Question: Why am I getting a "401 Unauthorized" error in Maven?
Here's the error I'm getting when calling 'mvn deploy' (full logs at the bottom):
'[INFO] BUILD FAILURE'
'[ERROR] Failed to execute goal org.apache.maven.plugins:maven-deploy-plugin:2.7:deploy (default-deploy) on project xbnjava: Failed to deploy artifacts: Could not transfer artifact com.github.aliteralmind:xbnjava:pom:0.1.2 from/to sonatype-nexus-staging (https://oss.sonatype.org/service/local/staging/deploy/maven2/): Failed to transfer file: https://oss.sonatype.org/service/local/staging/deploy/maven2/com/github/aliteralmind/xbnjava/0.1.2/xbnjava-0.1.2.pom. Return code is: 401, ReasonPhrase: Unauthorized. -> [Help 1]'
According to this <URL>:
> "If you are receiving a 401 it is because maven is sending the wrong login credentials, or no credentials at all."
Below are the steps I've taken, below that are my full 'settings.xml' and 'pom.xml' files, and below that are the full logs from 'mvn deploy' and 'mvn deploy -e'.
Any ideas would be appreciated. I am just hitting wall after wall with Maven.
---
I followed <URL> when receiving a 401 error:
> .
- 'settings.xml'- 'curl'
'[C:\]curl -u MY_SONATYPE_DOT_COM_USERNAME:MY_SONATYPE_DOT_COM_PASSWORD https://oss.sonatype.org/content/repositories/snapshots/com/github/aliteralmind/xbnjava/0.1.2-SNAPSHOT/xbnjava-0.1.2-201<PHONE>-1.pom --request PUT --data @pom.xml'
but got this error:
'''
Warning: Couldn't read data from file "pom.xml", this makes an empty POST.
curl: (60) SSL certificate problem, verify that the CA cert is OK. Details:
error:<PHONE>:SSL routines:SSL3_GET_SERVER_CERTIFICATE:certificate verify failed
More details here: http://curl.haxx.se/docs/sslcerts.html
curl performs SSL certificate verification by default, using a "bundle"
of Certificate Authority (CA) public keys (CA certs). If the default
bundle file isn't adequate, you can specify an alternate file
using the --cacert option.
If this HTTPS server uses a certificate signed by a CA represented in
the bundle, the certificate verification probably failed due to a
problem with the certificate (it might be expired, or the name might
not match the domain name in the URL).
If you'd like to turn off curl's verification of the certificate, use
the -k (or --insecure) option.
'''
I ran it again with the '-k' option, and this time got only this:
'''
Couldn't read data from file "pom.xml", this makes an empty POST.
'''
I've never used curl before, so I'm at a loss on what to do with this information.
> .
I don't know what "drop" means. I believe my privileges are properly installed, as I received this message from sonatype:
- - <URL>
and I successfully put <URL> onto the server via 'mvn deploy' in the past couple days.
The project's settings:

> . 'settings.xml'
- 'settings.xml''ossrh'- 'pom.xml''ossrh'
(full files are at the bottom)
> .
According to Maven's <URL>, settings.xml must be in one of two locations:
- '$M2_HOME/conf/settings.xml'- '${user.home}/.m2/settings.xml'
Here's my setup:
- 'settings.xml''C:\applications\programming\apache-maven-3.2.2\conf\settings.xml'- 'M2_HOME''C:\applications\programming\apache-maven-3.2.2'
Output for 'mvn help:effective-settings':
'''
[C:\applications\utilities\curl]
[INFO] Scanning for projects...
[INFO]
[INFO] ------------------------------------------------------------------------
[INFO] Building Maven Stub Project (No POM) 1
[INFO] ------------------------------------------------------------------------
[INFO]
[INFO] --- maven-help-plugin:2.2:effective-settings (default-cli) @ standalone-pom ---
[INFO]
Effective user-specific configuration settings:
<?xml version="1.0" encoding="UTF-8"?>
<!-- ====================================================================== -->
<!-- -->
<!-- Generated by Maven Help Plugin on 2014-07-18T12:48:19 -->
<!-- See: http://maven.apache.org/plugins/maven-help-plugin/ -->
<!-- -->
<!-- ====================================================================== -->
<!-- ====================================================================== -->
<!-- -->
<!-- Effective Settings for 'jeffy' on 'kermit-the-frog' -->
<!-- -->
<!-- ====================================================================== -->
<settings xmlns="http://maven.apache.org/POM/4.0.0" xmlns:xsi="http://www.w3.org/2001/XMLSchema-instance" xsi:sc
hemaLocation="http://maven.apache.org/SETTINGS/1.1.0 http://maven.apache.org/xsd/settings-1.1.0.xsd">
<localRepository xmlns="http://maven.apache.org/SETTINGS/1.1.0">C:\Users\jeffy\.m2\repository</localRepository
>
<servers xmlns="http://maven.apache.org/SETTINGS/1.1.0">
<server>
<username>MY_SONATYPE_DOT_COM_USERNAME</username>
<password>***</password>
<id>ossrh</id>
</server>
</servers>
<pluginGroups xmlns="http://maven.apache.org/SETTINGS/1.1.0">
<pluginGroup>org.apache.maven.plugins</pluginGroup>
<pluginGroup>org.codehaus.mojo</pluginGroup>
</pluginGroups>
</settings>
[INFO] ------------------------------------------------------------------------
[INFO] BUILD SUCCESS
[INFO] ------------------------------------------------------------------------
[INFO] Total time: 2.310 s
[INFO] Finished at: 2014-07-18T12:48:19-04:00
[INFO] Final Memory: 7M/17M
[INFO] ------------------------------------------------------------------------
'''
> .
I don't understand which url it's referring to.
> .
I am using the latest version:
'''
[C:\]mvn -version
Apache Maven 3.2.2 (45f7c06d68e745d05611f7fd14efb6594181933e; 2014-06-17T09:51:42-04:00)
Maven home: C:\applications\programming\apache-maven-3.2.2
Java version: 1.7.0_51, vendor: Oracle Corporation
Java home: C:\applications\programming\jdk_7_51\jre
Default locale: en_US, platform encoding: Cp1252
OS name: "windows 7", version: "6.1", arch: "x86", family: "windows"
'''
## ------------------
## Full settings.xml and pom.xml files
(Full logs for 'mvn deploy' and 'mvn deploy -e' below)
'settings.xml':
'''
<?xml version="1.0" encoding="UTF-8"?>
<settings xmlns="http://maven.apache.org/SETTINGS/1.0.0"
xmlns:xsi="http://www.w3.org/2001/XMLSchema-instance"
xsi:schemaLocation="http://maven.apache.org/SETTINGS/1.0.0 http://maven.apache.org/xsd/settings-1.0.0.xsd">
<servers>
<server>
<id>ossrh</id>
<username>MY_SONATYPE_DOT_COM_USERNAME</username>
<password>MY_SONATYPE_DOT_COM_PASSWORD</password>
</server>
</servers>
<pluginGroups></pluginGroups>
<proxies></proxies>
<mirrors></mirrors>
<profiles></profiles>
</settings>
'''
pom.xml:
'''
<project xmlns="http://maven.apache.org/POM/4.0.0" xmlns:xsi="http://www.w3.org/2001/XMLSchema-instance" xsi:schemaLocation="http://maven.apache.org/POM/4.0.0 http://maven.apache.org/maven-v4_0_0.xsd">
<modelVersion>4.0.0</modelVersion>
<groupId>com.github.aliteralmind</groupId>
<artifactId>xbnjava</artifactId>
<packaging>pom</packaging>
<version>0.1.2</version>
<name>XBN-Java</name>
<url>https://github.com/aliteralmind/xbnjava</url>
<inceptionYear>2014</inceptionYear>
<organization>
<name>Jeff Epstein</name>
</organization>
<description>XBN-Java is a collection of generically-useful backend (server side, non-GUI) programming utilities, featuring RegexReplacer and FilteredLineIterator. XBN-Java is the foundation of Codelet (http://codelet.aliteralmind.com).</description>
<parent>
<groupId>org.sonatype.oss</groupId>
<artifactId>oss-parent</artifactId>
<version>7</version>
</parent>
<licenses>
<license>
<name>Lesser General Public License (LGPL) version 3.0</name>
<url>https://www.gnu.org/licenses/lgpl-3.0.txt</url>
</license>
<license>
<name>Apache Software License (ASL) version 2.0</name>
<url>http://www.apache.org/licenses/LICENSE-2.0.txt</url>
</license>
</licenses>
<developers>
<developer>
<name>Jeff Epstein</name>
<email>aliteralmind-github@yahoo.com</email>
<roles>
<role>Lead Developer</role>
</roles>
</developer>
</developers>
<issueManagement>
<system>GitHub Issue Tracker</system>
<url>https://github.com/aliteralmind/xbnjava/issues</url>
</issueManagement>
<distributionManagement>
<snapshotRepository>
<id>ossrh</id>
<url>https://oss.sonatype.org/content/repositories/snapshots</url>
</snapshotRepository>
</distributionManagement>
<scm>
<connection>scm:git:git@github.com:aliteralmind/xbnjava.git</connection>
<url>scm:git:git@github.com:aliteralmind/xbnjava.git</url>
<developerConnection>scm:git:git@github.com:aliteralmind/xbnjava.git</developerConnection>
</scm>
<properties>
<java.version>1.7</java.version>
<jarprefix>R:\jeffy\programming\build\/${project.artifactId}-${project.version}/download/${project.artifactId}-${project.version}</jarprefix>
</properties>
<!--
<profiles>
<profile>
<id>default-tools.jar</id>
<activation>
<property>
<name>java.vendor</name>
<value>Sun Microsystems Inc.</value>
</property>
</activation>
<dependencies>
<dependency>
<groupId>com.sun</groupId>
<artifactId>tools</artifactId>
<version>1.4.2</version>
<scope>system</scope>
<systemPath>${java.home}/../lib/tools.jar</systemPath>
</dependency>
</dependencies>
</profile>
</profiles>
-->
<build>
<plugins>
<plugin>
<groupId>org.codehaus.mojo</groupId>
<artifactId>build-helper-maven-plugin</artifactId>
<version>1.8</version>
<executions>
<execution>
<id>attach-artifacts</id>
<phase>package</phase>
<goals>
<goal>attach-artifact</goal>
</goals>
<configuration>
<artifacts>
<artifact>
<file>${jarprefix}-all.jar</file>
<type>jar</type>
</artifact>
</artifacts>
</configuration>
</execution>
</executions>
</plugin>
</plugins>
</build>
<profiles>
<!--
This profile will sign the JAR file, sources file, and javadocs file using the GPG key on the local machine.
See: https://docs.sonatype.org/display/Repository/How+To+Generate+PGP+Signatures+With+Maven
-->
<profile>
<id>release-sign-artifacts</id>
<activation>
<property>
<name>release</name>
<value>true</value>
</property>
</activation>
</profile>
</profiles>
</project>
'''
## ------------------
## Full logs for mvn deploy and mvn deploy -e
'mvn deploy' output:
'''
[INFO] Scanning for projects...
[INFO] ------------------------------------------------------------------------
[INFO] Building XBN-Java 0.1.2
[INFO] ------------------------------------------------------------------------
[INFO] --- maven-enforcer-plugin:1.0:enforce (enforce-maven) @ xbnjava ---
[INFO] --- build-helper-maven-plugin:1.8:attach-artifact (attach-artifacts) @ xbnjava ---
[INFO] --- maven-install-plugin:2.4:install (default-install) @ xbnjava ---
[INFO] Installing R:\jeffy\programming\sandbox\z__for_git_commit_only\xbnjava\pom.xml to C:\Users\jeffy\.m2\repository\com\github\aliteralmind\xbnjava\0.1.2\xbnjava-0.1.2.pom
[INFO] Installing R:\jeffy\programming\build\xbnjava-0.1.2\download\xbnjava-0.1.2-all.jar to C:\Users\jeffy\.m2\repository\com\github\aliteralmind\xbnjava\0.1.2\xbnjava-0.1.2.jar
[INFO] --- maven-deploy-plugin:2.7:deploy (default-deploy) @ xbnjava ---
Uploading: https://oss.sonatype.org/service/local/staging/deploy/maven2/com/github/aliteralmind/xbnjava/0.1.2/xbnjava-0.1.2.pom
2/6 KB
4/6 KB
6/6 KB
'''
(Failure section:)
'''
[INFO] ------------------------------------------------------------------------
[INFO] BUILD FAILURE
[INFO] ------------------------------------------------------------------------
[INFO] Total time: 3.204 s
[INFO] Finished at: 2014-07-18T11:25:17-04:00
[INFO] Final Memory: 7M/17M
[INFO] ------------------------------------------------------------------------
[ERROR] Failed to execute goal org.apache.maven.plugins:maven-deploy-plugin:2.7:deploy (default-deploy) on project xbnjava: Failed to deploy artifacts: Could not transfer artifact com.github.aliteralmind:xbnjava:pom:0.1.2 from/to sonatype-nexus-staging (https://oss.sonatype.org/service/local/staging/deploy/maven2/): Failed to transfer file: https://oss.sonatype.org/service/local/staging/deploy/maven2/com/github/aliteralmind/xbnjava/0.1.2/xbnjava-0.1.2.pom. Return code is: 401, ReasonPhrase: Unauthorized. -> [Help 1]
[ERROR]
[ERROR] To see the full stack trace of the errors, re-run Maven with the -e switch.
[ERROR] Re-run Maven using the -X switch to enable full debug logging.
[ERROR]
[ERROR] For more information about the errors and possible solutions, please read the following articles:
[ERROR] [Help 1] http://cwiki.apache.org/confluence/display/MAVEN/MojoExecutionException
'''
'mvn deploy -e' output:
'''
[INFO] Error stacktraces are turned on.
[INFO] Scanning for projects...
[INFO] ------------------------------------------------------------------------
[INFO] Building XBN-Java 0.1.2
[INFO] ------------------------------------------------------------------------
[INFO] --- maven-enforcer-plugin:1.0:enforce (enforce-maven) @ xbnjava ---
[INFO] --- build-helper-maven-plugin:1.8:attach-artifact (attach-artifacts) @ xbnjava ---
[INFO] --- maven-install-plugin:2.4:install (default-install) @ xbnjava ---
[INFO] Installing R:\jeffy\programming\sandbox\z__for_git_commit_only\xbnjava\pom.xml to C:\Users\jeffy\.m2\repository\com\github\aliteralmind\xbnjava\0.1.2\xbnjava-0.1.2.pom
[INFO] Installing R:\jeffy\programming\build\xbnjava-0.1.2\download\xbnjava-0.1.2-all.jar to C:\Users\jeffy\.m2\repository\com\github\aliteralmind\xbnjava\0.1.2\xbnjava-0.1.2.jar
[INFO] --- maven-deploy-plugin:2.7:deploy (default-deploy) @ xbnjava ---
Uploading: https://oss.sonatype.org/service/local/staging/deploy/maven2/com/github/aliteralmind/xbnjava/0.1.2/xbnjava-0.1.2.pom
2/6 KB
4/6 KB
6/6 KB
'''
(Failure section:)
'''
[INFO] ------------------------------------------------------------------------
[INFO] BUILD FAILURE
[INFO] ------------------------------------------------------------------------
[INFO] Total time: 3.492 s
[INFO] Finished at: 2014-07-18T11:25:37-04:00
[INFO] Final Memory: 7M/17M
[INFO] ------------------------------------------------------------------------
[ERROR] Failed to execute goal org.apache.maven.plugins:maven-deploy-plugin:2.7:deploy (default-deploy) on project xbnjava: Failed to deploy artifacts: Could not transfer artifact com.github.aliteralmind:xbnjava:pom:0.1.2 from/to sonatype-nexus-staging (https://oss.sonatype.org/service/local/staging/deploy/maven2/): Failed to transfer file: https://oss.sonatype.org/service/local/staging/deploy/maven2/com/github/aliteralmind/xbnjava/0.1.2/xbnjava-0.1.2.pom. Return code is: 401, ReasonPhrase: Unauthorized. -> [Help 1]
org.apache.maven.lifecycle.LifecycleExecutionException: Failed to execute goal org.apache.maven.plugins:maven-deploy-plugin:2.7:deploy (default-deploy) on project xbnjava: Failed to deploy artifacts: Could not transfer artifact com.github.aliteralmind:xbnjava:pom:0.1.2 from/to sonatype-nexus-staging (https://oss.sonatype.org/service/local/staging/deploy/maven2/): Failed to transfer file: https://oss.sonatype.org/service/local/staging/deploy/maven2/com/github/aliteralmind/xbnjava/0.1.2/xbnjava-0.1.2.pom. Return code is: 401, ReasonPhrase: Unauthorized.
at org.apache.maven.lifecycle.internal.MojoExecutor.execute(MojoExecutor.java:216)
at org.apache.maven.lifecycle.internal.MojoExecutor.execute(MojoExecutor.java:153)
at org.apache.maven.lifecycle.internal.MojoExecutor.execute(MojoExecutor.java:145)
at org.apache.maven.lifecycle.internal.LifecycleModuleBuilder.buildProject(LifecycleModuleBuilder.java:116)
at org.apache.maven.lifecycle.internal.LifecycleModuleBuilder.buildProject(LifecycleModuleBuilder.java:80)
at org.apache.maven.lifecycle.internal.builder.singlethreaded.SingleThreadedBuilder.build(SingleThreadedBuilder.java:51)
at org.apache.maven.lifecycle.internal.LifecycleStarter.execute(LifecycleStarter.java:120)
at org.apache.maven.DefaultMaven.doExecute(DefaultMaven.java:347)
at org.apache.maven.DefaultMaven.execute(DefaultMaven.java:154)
at org.apache.maven.cli.MavenCli.execute(MavenCli.java:584)
at org.apache.maven.cli.MavenCli.doMain(MavenCli.java:213)
at org.apache.maven.cli.MavenCli.main(MavenCli.java:157)
at sun.reflect.NativeMethodAccessorImpl.invoke0(Native Method)
at sun.reflect.NativeMethodAccessorImpl.invoke(NativeMethodAccessorImpl.java:57)
at sun.reflect.DelegatingMethodAccessorImpl.invoke(DelegatingMethodAccessorImpl.java:43)
at java.lang.reflect.Method.invoke(Method.java:606)
at org.codehaus.plexus.classworlds.launcher.Launcher.launchEnhanced(Launcher.java:289)
at org.codehaus.plexus.classworlds.launcher.Launcher.launch(Launcher.java:229)
at org.codehaus.plexus.classworlds.launcher.Launcher.mainWithExitCode(Launcher.java:415)
at org.codehaus.plexus.classworlds.launcher.Launcher.main(Launcher.java:356)
Caused by: org.apache.maven.plugin.MojoExecutionException: Failed to deploy artifacts: Could not transfer artifact com.github.aliteralmind:xbnjava:pom:0.1.2 from/to sonatype-nexus-staging (https://oss.sonatype.org/service/local/staging/deploy/maven2/): Failed to transfer file: https://oss.sonatype.org/service/local/staging/deploy/maven2/com/github/aliteralmind/xbnjava/0.1.2/xbnjava-0.1.2.pom. Return code is: 401, ReasonPhrase: Unauthorized.
at org.apache.maven.plugin.deploy.DeployMojo.execute(DeployMojo.java:193)
at org.apache.maven.plugin.DefaultBuildPluginManager.executeMojo(DefaultBuildPluginManager.java:132)
at org.apache.maven.lifecycle.internal.MojoExecutor.execute(MojoExecutor.java:208)
... 19 more
Caused by: org.apache.maven.artifact.deployer.ArtifactDeploymentException: Failed to deploy artifacts: Could not transfer artifact com.github.aliteralmind:xbnjava:pom:0.1.2 from/to sonatype-nexus-staging (https://oss.sonatype.org/service/local/staging/deploy/maven2/): Failed to transfer file: https://oss.sonatype.org/service/local/staging/deploy/maven2/com/github/aliteralmind/xbnjava/0.1.2/xbnjava-0.1.2.pom. Return code is: 401, ReasonPhrase: Unauthorized.
at org.apache.maven.artifact.deployer.DefaultArtifactDeployer.deploy(DefaultArtifactDeployer.java:143)
at org.apache.maven.plugin.deploy.AbstractDeployMojo.deploy(AbstractDeployMojo.java:167)
at org.apache.maven.plugin.deploy.DeployMojo.execute(DeployMojo.java:149)
... 21 more
Caused by: org.eclipse.aether.deployment.DeploymentException: Failed to deploy artifacts: Could not transfer artifact com.github.aliteralmind:xbnjava:pom:0.1.2 from/to sonatype-nexus-staging (https://oss.sonatype.org/service/local/staging/deploy/maven2/): Failed to transfer file: https://oss.sonatype.org/service/local/staging/deploy/maven2/com/github/aliteralmind/xbnjava/0.1.2/xbnjava-0.1.2.pom. Return code is: 401, ReasonPhrase: Unauthorized.
at org.eclipse.aether.internal.impl.DefaultDeployer.deploy(DefaultDeployer.java:337)
at org.eclipse.aether.internal.impl.DefaultDeployer.deploy(DefaultDeployer.java:268)
at org.eclipse.aether.internal.impl.DefaultRepositorySystem.deploy(DefaultRepositorySystem.java:413)
at org.apache.maven.artifact.deployer.DefaultArtifactDeployer.deploy(DefaultArtifactDeployer.java:139)
... 23 more
Caused by: org.eclipse.aether.transfer.ArtifactTransferException: Could not transfer artifact com.github.aliteralmind:xbnjava:pom:0.1.2 from/to sonatype-nexus-staging (https://oss.sonatype.org/service/local/staging/deploy/maven2/): Failed to transfer file: https://oss.sonatype.org/service/local/staging/deploy/maven2/com/github/aliteralmind/xbnjava/0.1.2/xbnjava-0.1.2.pom. Return code is: 401, ReasonPhrase: Unauthorized.
at org.eclipse.aether.connector.wagon.WagonRepositoryConnector$6.wrap(WagonRepositoryConnector.java:1016)
at org.eclipse.aether.connector.wagon.WagonRepositoryConnector$6.wrap(WagonRepositoryConnector.java:1004)
at org.eclipse.aether.connector.wagon.WagonRepositoryConnector$PutTask.run(WagonRepositoryConnector.java:895)
at org.eclipse.aether.connector.wagon.WagonRepositoryConnector.put(WagonRepositoryConnector.java:522)
at org.eclipse.aether.internal.impl.DefaultDeployer.deploy(DefaultDeployer.java:331)
... 26 more
Caused by: org.apache.maven.wagon.TransferFailedException: Failed to transfer file: https://oss.sonatype.org/service/local/staging/deploy/maven2/com/github/aliteralmind/xbnjava/0.1.2/xbnjava-0.1.2.pom. Return code is: 401, ReasonPhrase: Unauthorized.
at org.apache.maven.wagon.providers.http.AbstractHttpClientWagon.put(AbstractHttpClientWagon.java:573)
at org.apache.maven.wagon.providers.http.AbstractHttpClientWagon.put(AbstractHttpClientWagon.java:493)
at org.apache.maven.wagon.providers.http.AbstractHttpClientWagon.put(AbstractHttpClientWagon.java:474)
at org.apache.maven.wagon.providers.http.AbstractHttpClientWagon.put(AbstractHttpClientWagon.java:454)
at org.eclipse.aether.connector.wagon.WagonRepositoryConnector$PutTask.run(WagonRepositoryConnector.java:871)
... 28 more
[ERROR]
[ERROR] Re-run Maven using the -X switch to enable full debug logging.
[ERROR]
[ERROR] For more information about the errors and possible solutions, please read the following articles:
[ERROR] [Help 1] http://cwiki.apache.org/confluence/display/MAVEN/MojoExecutionException
'''
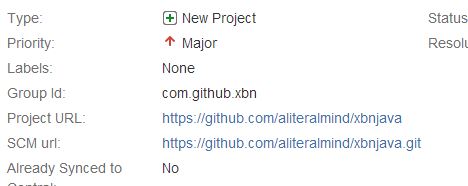
Answer: I've had similar errors when trying to deploy a Gradle artefact to a Nexus Sonatype repository. You will get a 401 Unauthorized error if you supply the wrong credentials (password etc). You also get an error (and off the top of my head is also a 401) if you try to publish something to a releases repository So you might find that by publishing from the command line it works, but then when you do it from a script it fails (because it didn't exist in the repository the first time around). Either publish using a different version number, or delete the old artefact on the server and republish.
The SNAPSHOTS repository (as opposed to the releases repository) allows you to overwrite a similarly numbered version, but your version number should have "-SNAPSHOT" at the end of it.